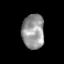
Tissue: skin
Cell type: Epithelial cells
Senescence score: 0.2591
Nuclear area (px): 762
Mean DAPI intensity: 148.814